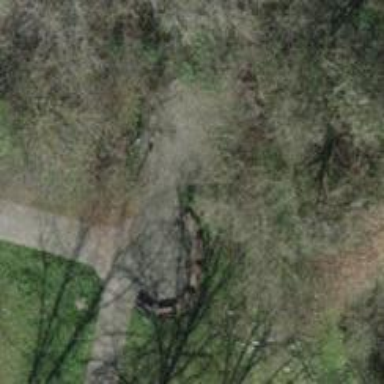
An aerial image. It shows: Bench.